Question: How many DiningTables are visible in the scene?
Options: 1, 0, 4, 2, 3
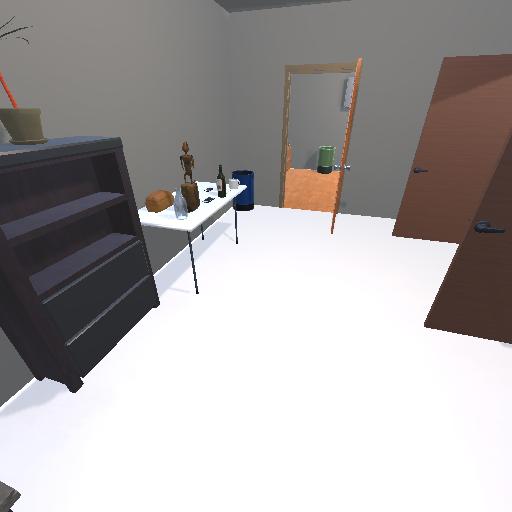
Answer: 1